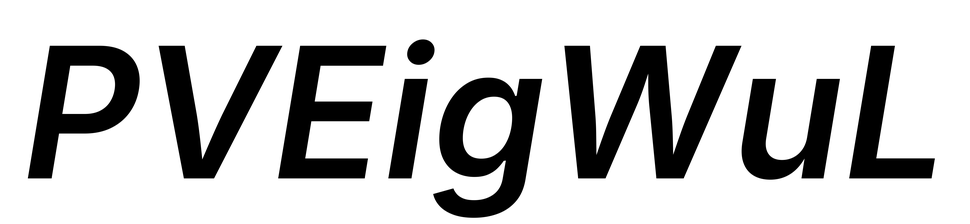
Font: Inter-Italic_SemiBold_Italic